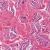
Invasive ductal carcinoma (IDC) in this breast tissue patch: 0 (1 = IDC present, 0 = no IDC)